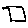
Label: square